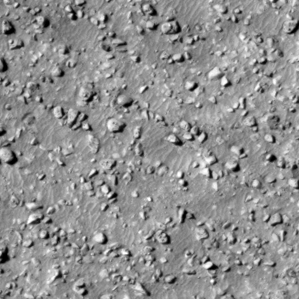
Label: non_frost